Question: Count the number of objects in the diagram.
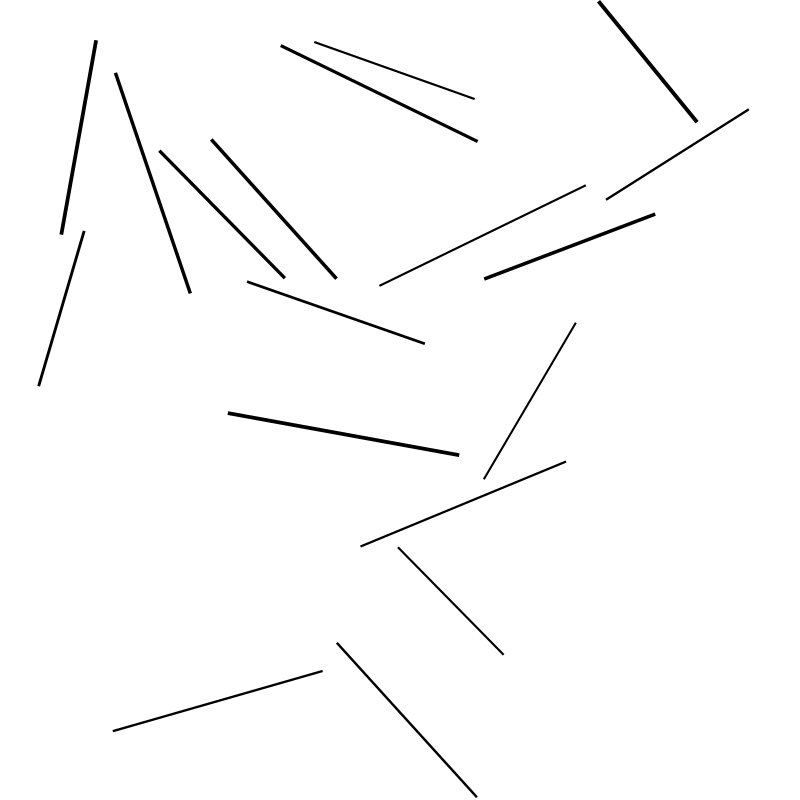
Answer: 18